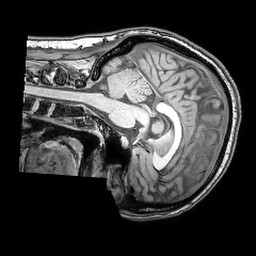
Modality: T1w
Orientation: sagittal
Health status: ill
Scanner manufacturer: philips
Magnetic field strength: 3 T
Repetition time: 0.007 s
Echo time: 0.0035 s